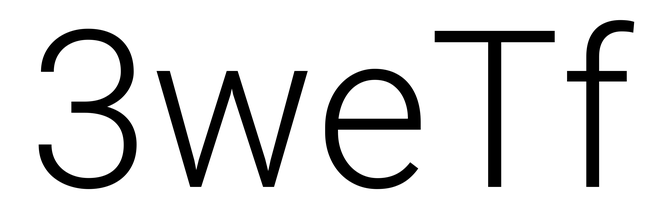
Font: Roboto_Light